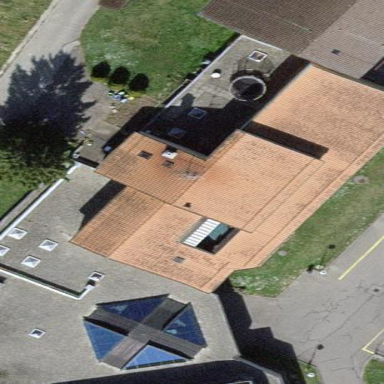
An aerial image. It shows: Simple and straightforward house.